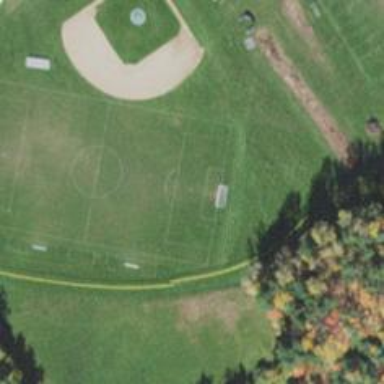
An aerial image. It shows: Soccer pitch designated for leisure and sports activities.